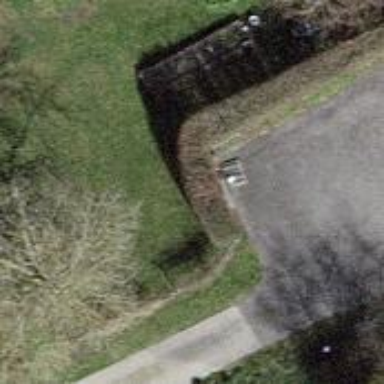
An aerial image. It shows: Hedge acting as barrier.